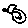
Label: bird